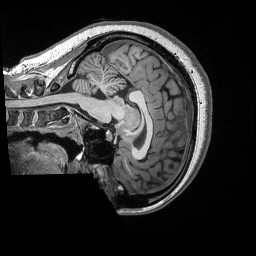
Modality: T1w
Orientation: sagittal
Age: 26
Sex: female